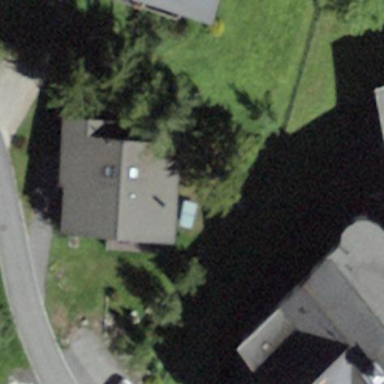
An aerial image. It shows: Building with tiled roof.